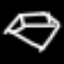
Label: diamond